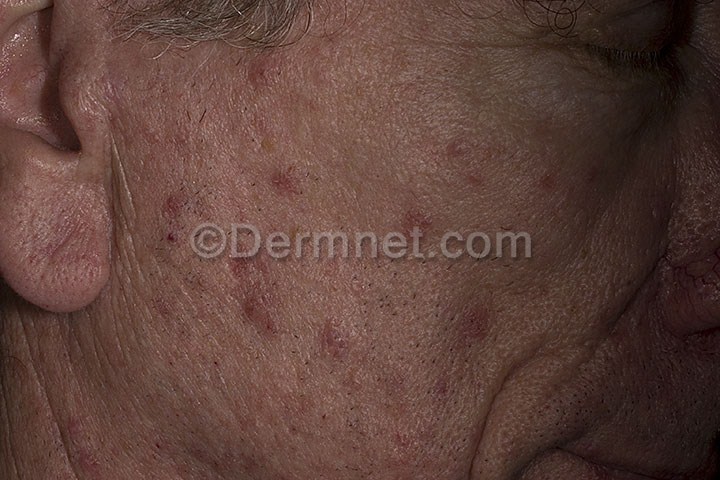
Disease: Acne and Rosacea Photos